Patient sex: F
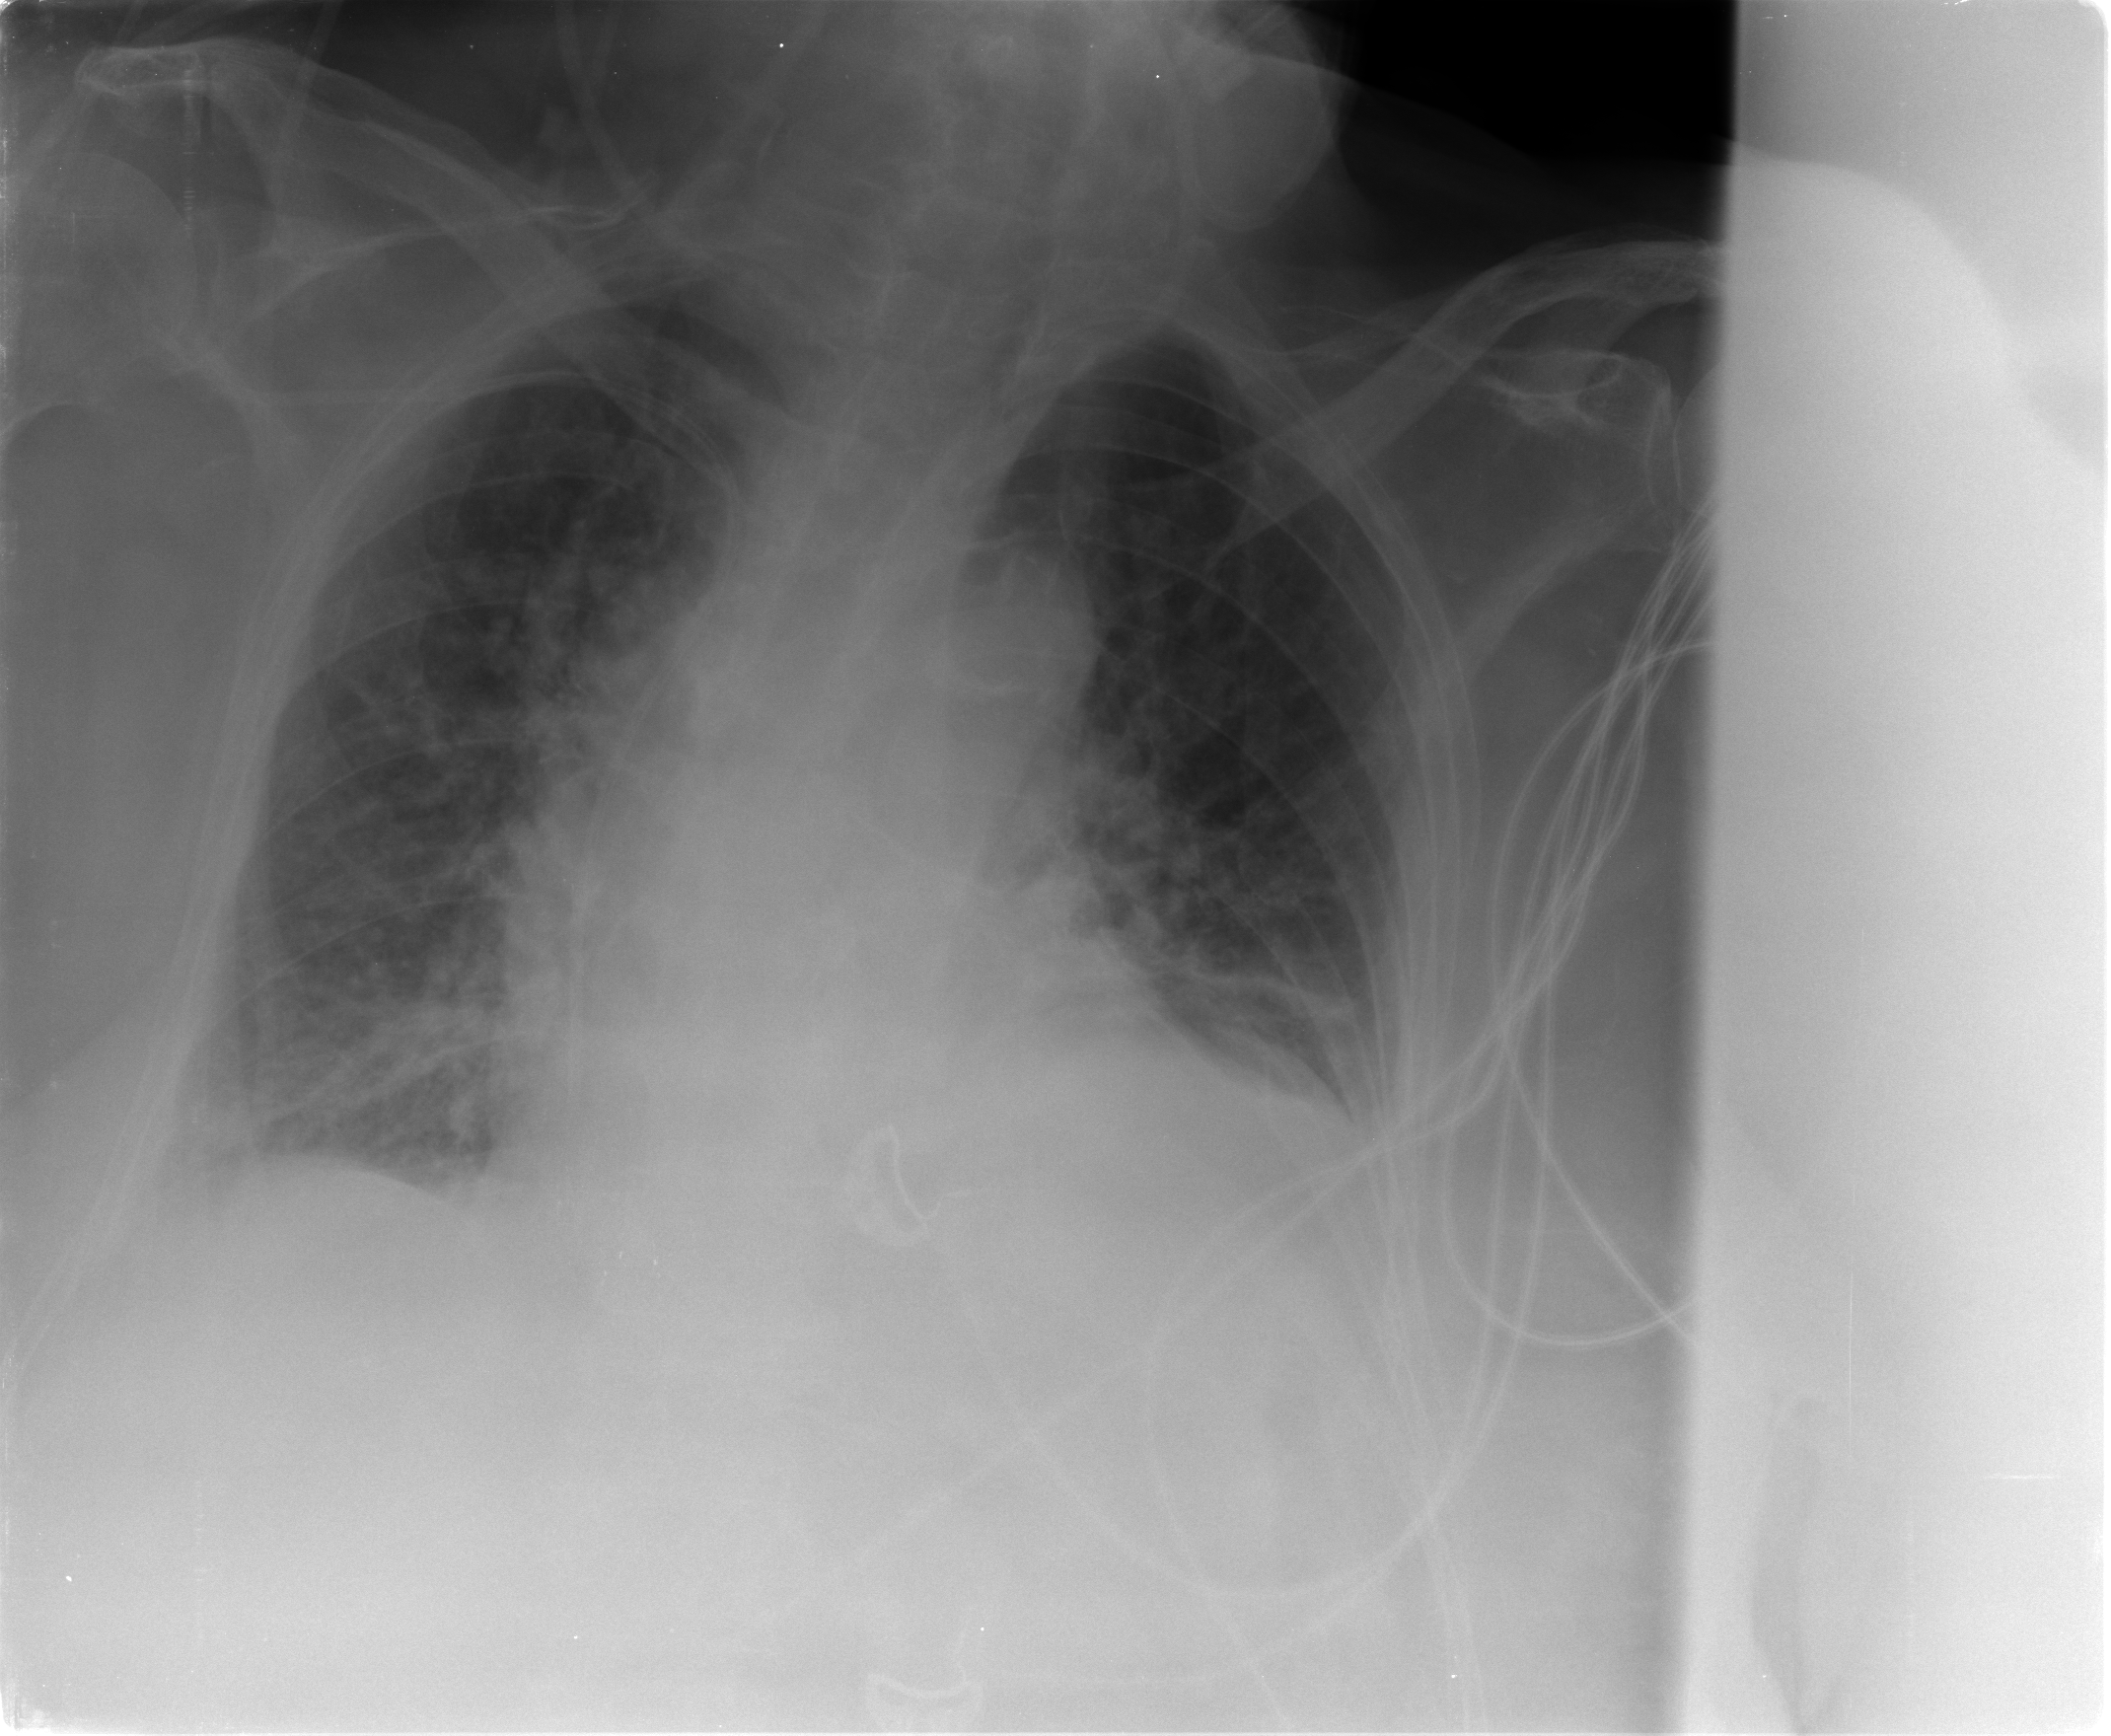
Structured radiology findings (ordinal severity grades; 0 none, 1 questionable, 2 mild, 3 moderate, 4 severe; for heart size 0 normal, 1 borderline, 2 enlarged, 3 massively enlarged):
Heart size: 2
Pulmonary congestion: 2
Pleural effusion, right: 1
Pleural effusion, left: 1
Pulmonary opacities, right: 2
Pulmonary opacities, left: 0
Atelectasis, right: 2
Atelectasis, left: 2